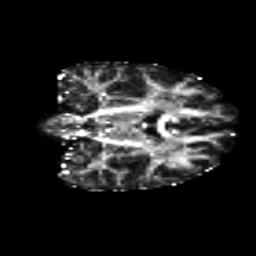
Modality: FA
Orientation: coronal
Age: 26
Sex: female
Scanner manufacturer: siemens
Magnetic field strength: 3 T
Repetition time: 8.8 s
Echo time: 0.085 s